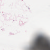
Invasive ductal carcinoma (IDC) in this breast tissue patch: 0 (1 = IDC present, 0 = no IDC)